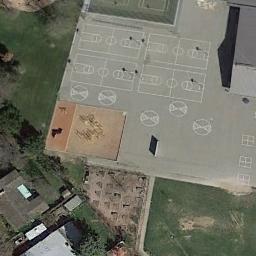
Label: basketball_court